Question: >
<URL>
Thanks for checking out my question.
Having an issue where by I am setting the hover of an image in css to have a box-shadow:

But the shadow is a square around the image, rather than following the path around the guy in the picture.
The image is a PNG-24 with a transparent background. Am I making a stupid mistake somewhere? Can this actually be done or do I need to somehow remove the square canvas from within Photoshop or swap out the image for the same one with a shadow via javascript?
Many thanks for any suggestions :)
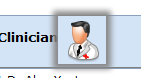
Answer: its not possible with CSS. Use image sprite & change background position on hover.
Here is the working <URL>